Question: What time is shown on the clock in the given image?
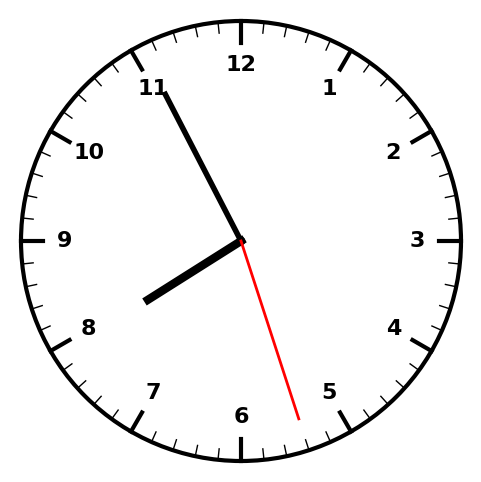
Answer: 07:55:27